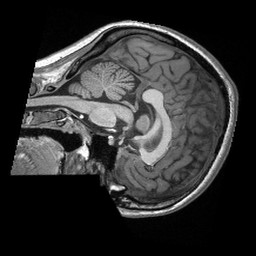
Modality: T1w
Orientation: sagittal
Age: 21
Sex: female
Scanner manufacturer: siemens
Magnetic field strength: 3 T
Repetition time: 2.3 s
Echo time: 0.00308 s